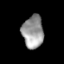
Tissue: lung
Cell type: Fibroblasts
Senescence score: 0.5895
Nuclear area (px): 678
Mean DAPI intensity: 152.922